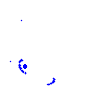
Particle: pion